Field crop: maize
Growth stage: 2
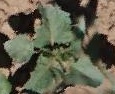
Species: datura